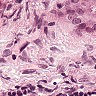
Metastatic tissue present: yes